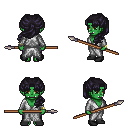
a pixel art fantasy rpg character, female body template, orc, green skin, white robe, metal pants, raven princess hairstyle, bracelets, black shoes, spear, four views (front, back, left, right), 2x2 character sprite sheet, small pixel art, hard edges, no anti-aliasing